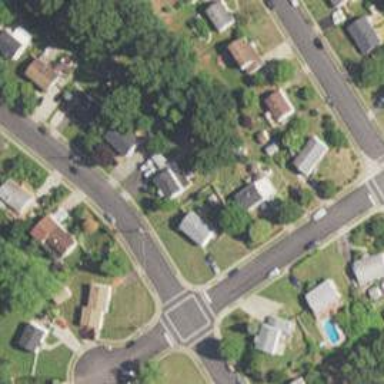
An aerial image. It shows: Residential road with asphalt surface.